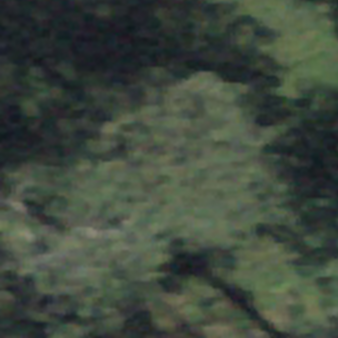
Label: other